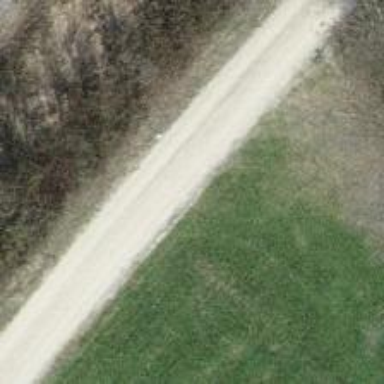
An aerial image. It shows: Gravel track with grade2 tracktype.